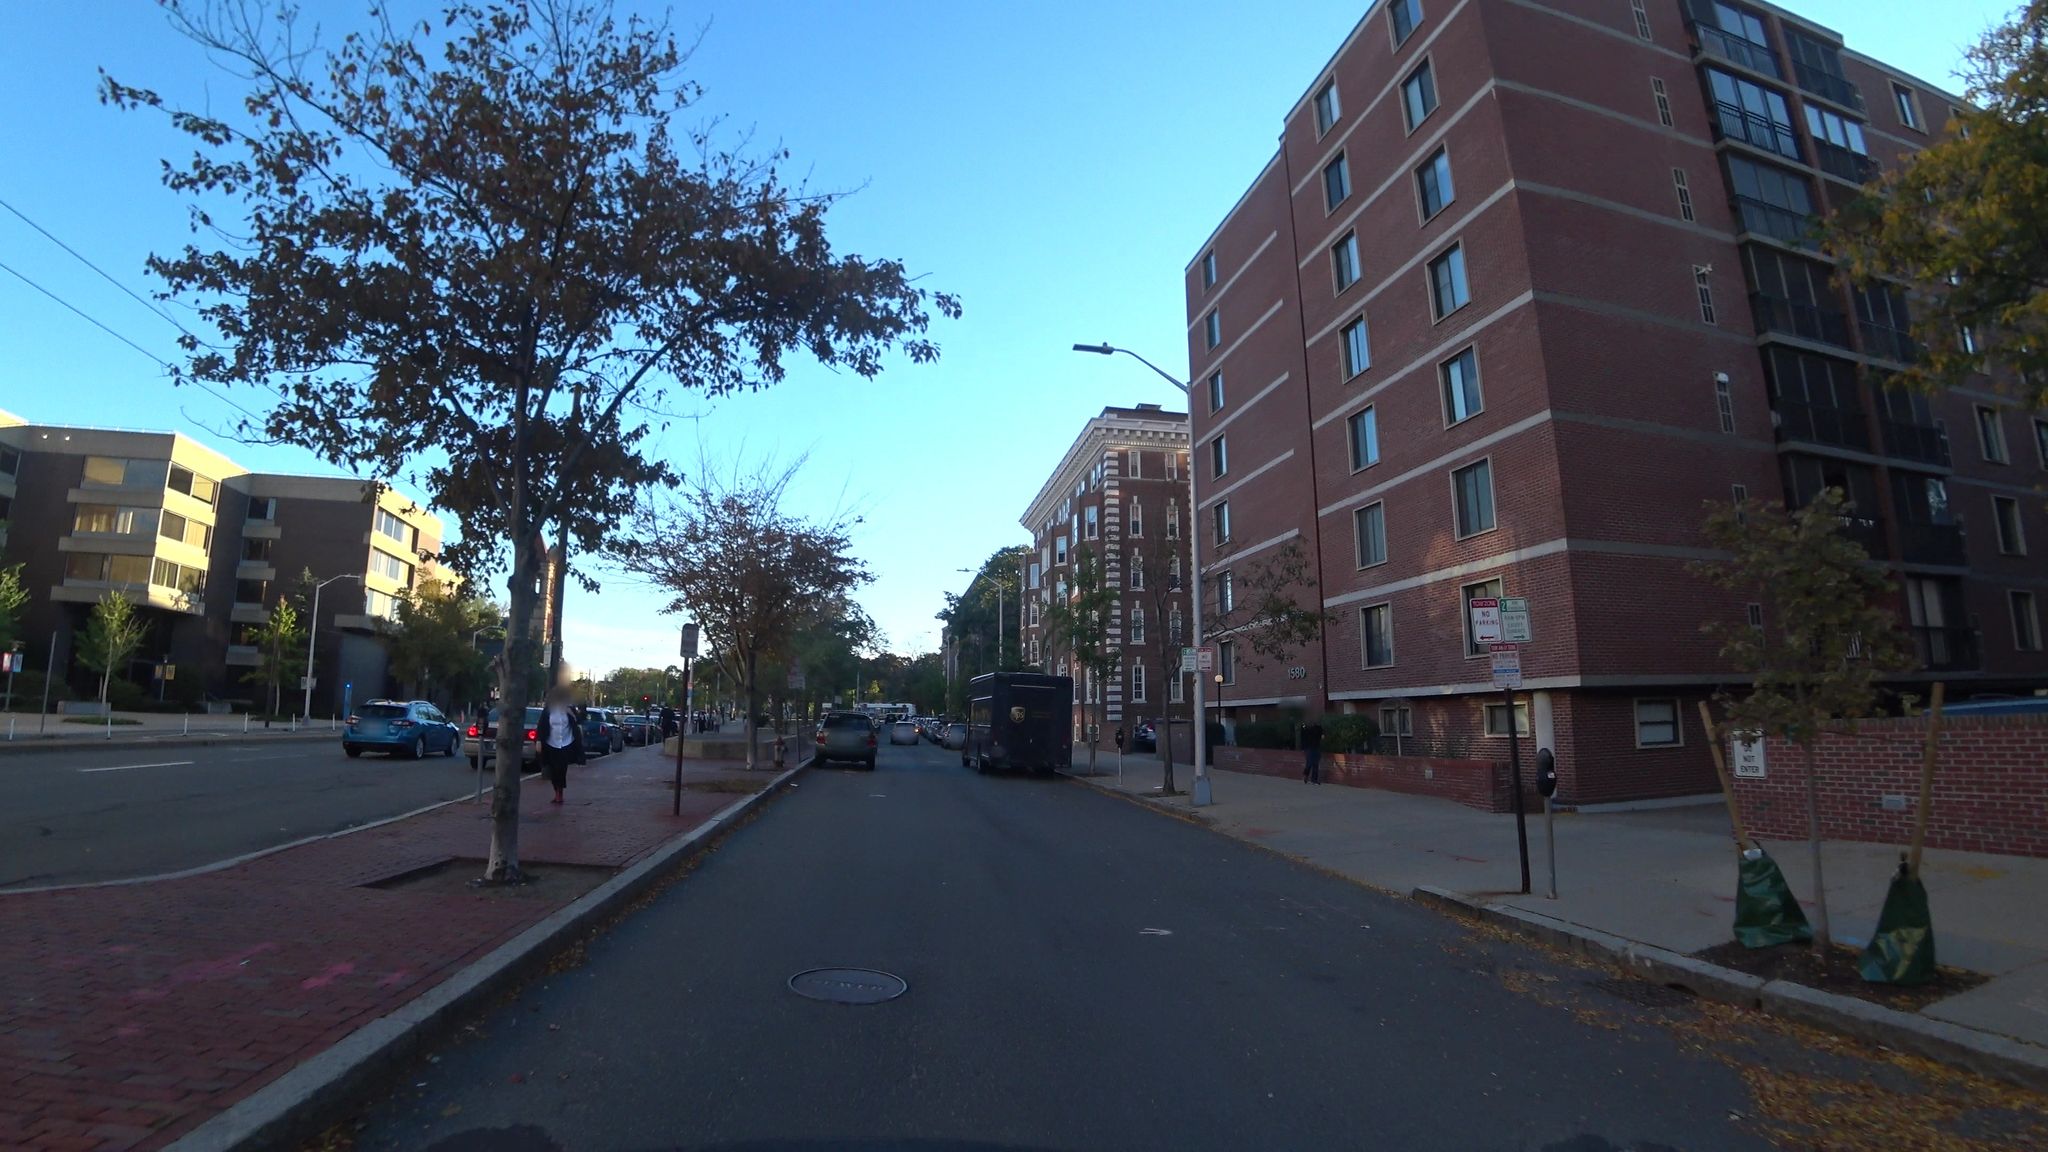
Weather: clear
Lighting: dusk/dawn
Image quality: good
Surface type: driving surface
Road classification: residential
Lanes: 1
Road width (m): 20.1
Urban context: urban centre
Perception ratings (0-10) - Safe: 8.85, Lively: 9.54, Beautiful: 5.17, Boring: 1.86, Depressing: 1.95, Wealthy: 8